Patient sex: M
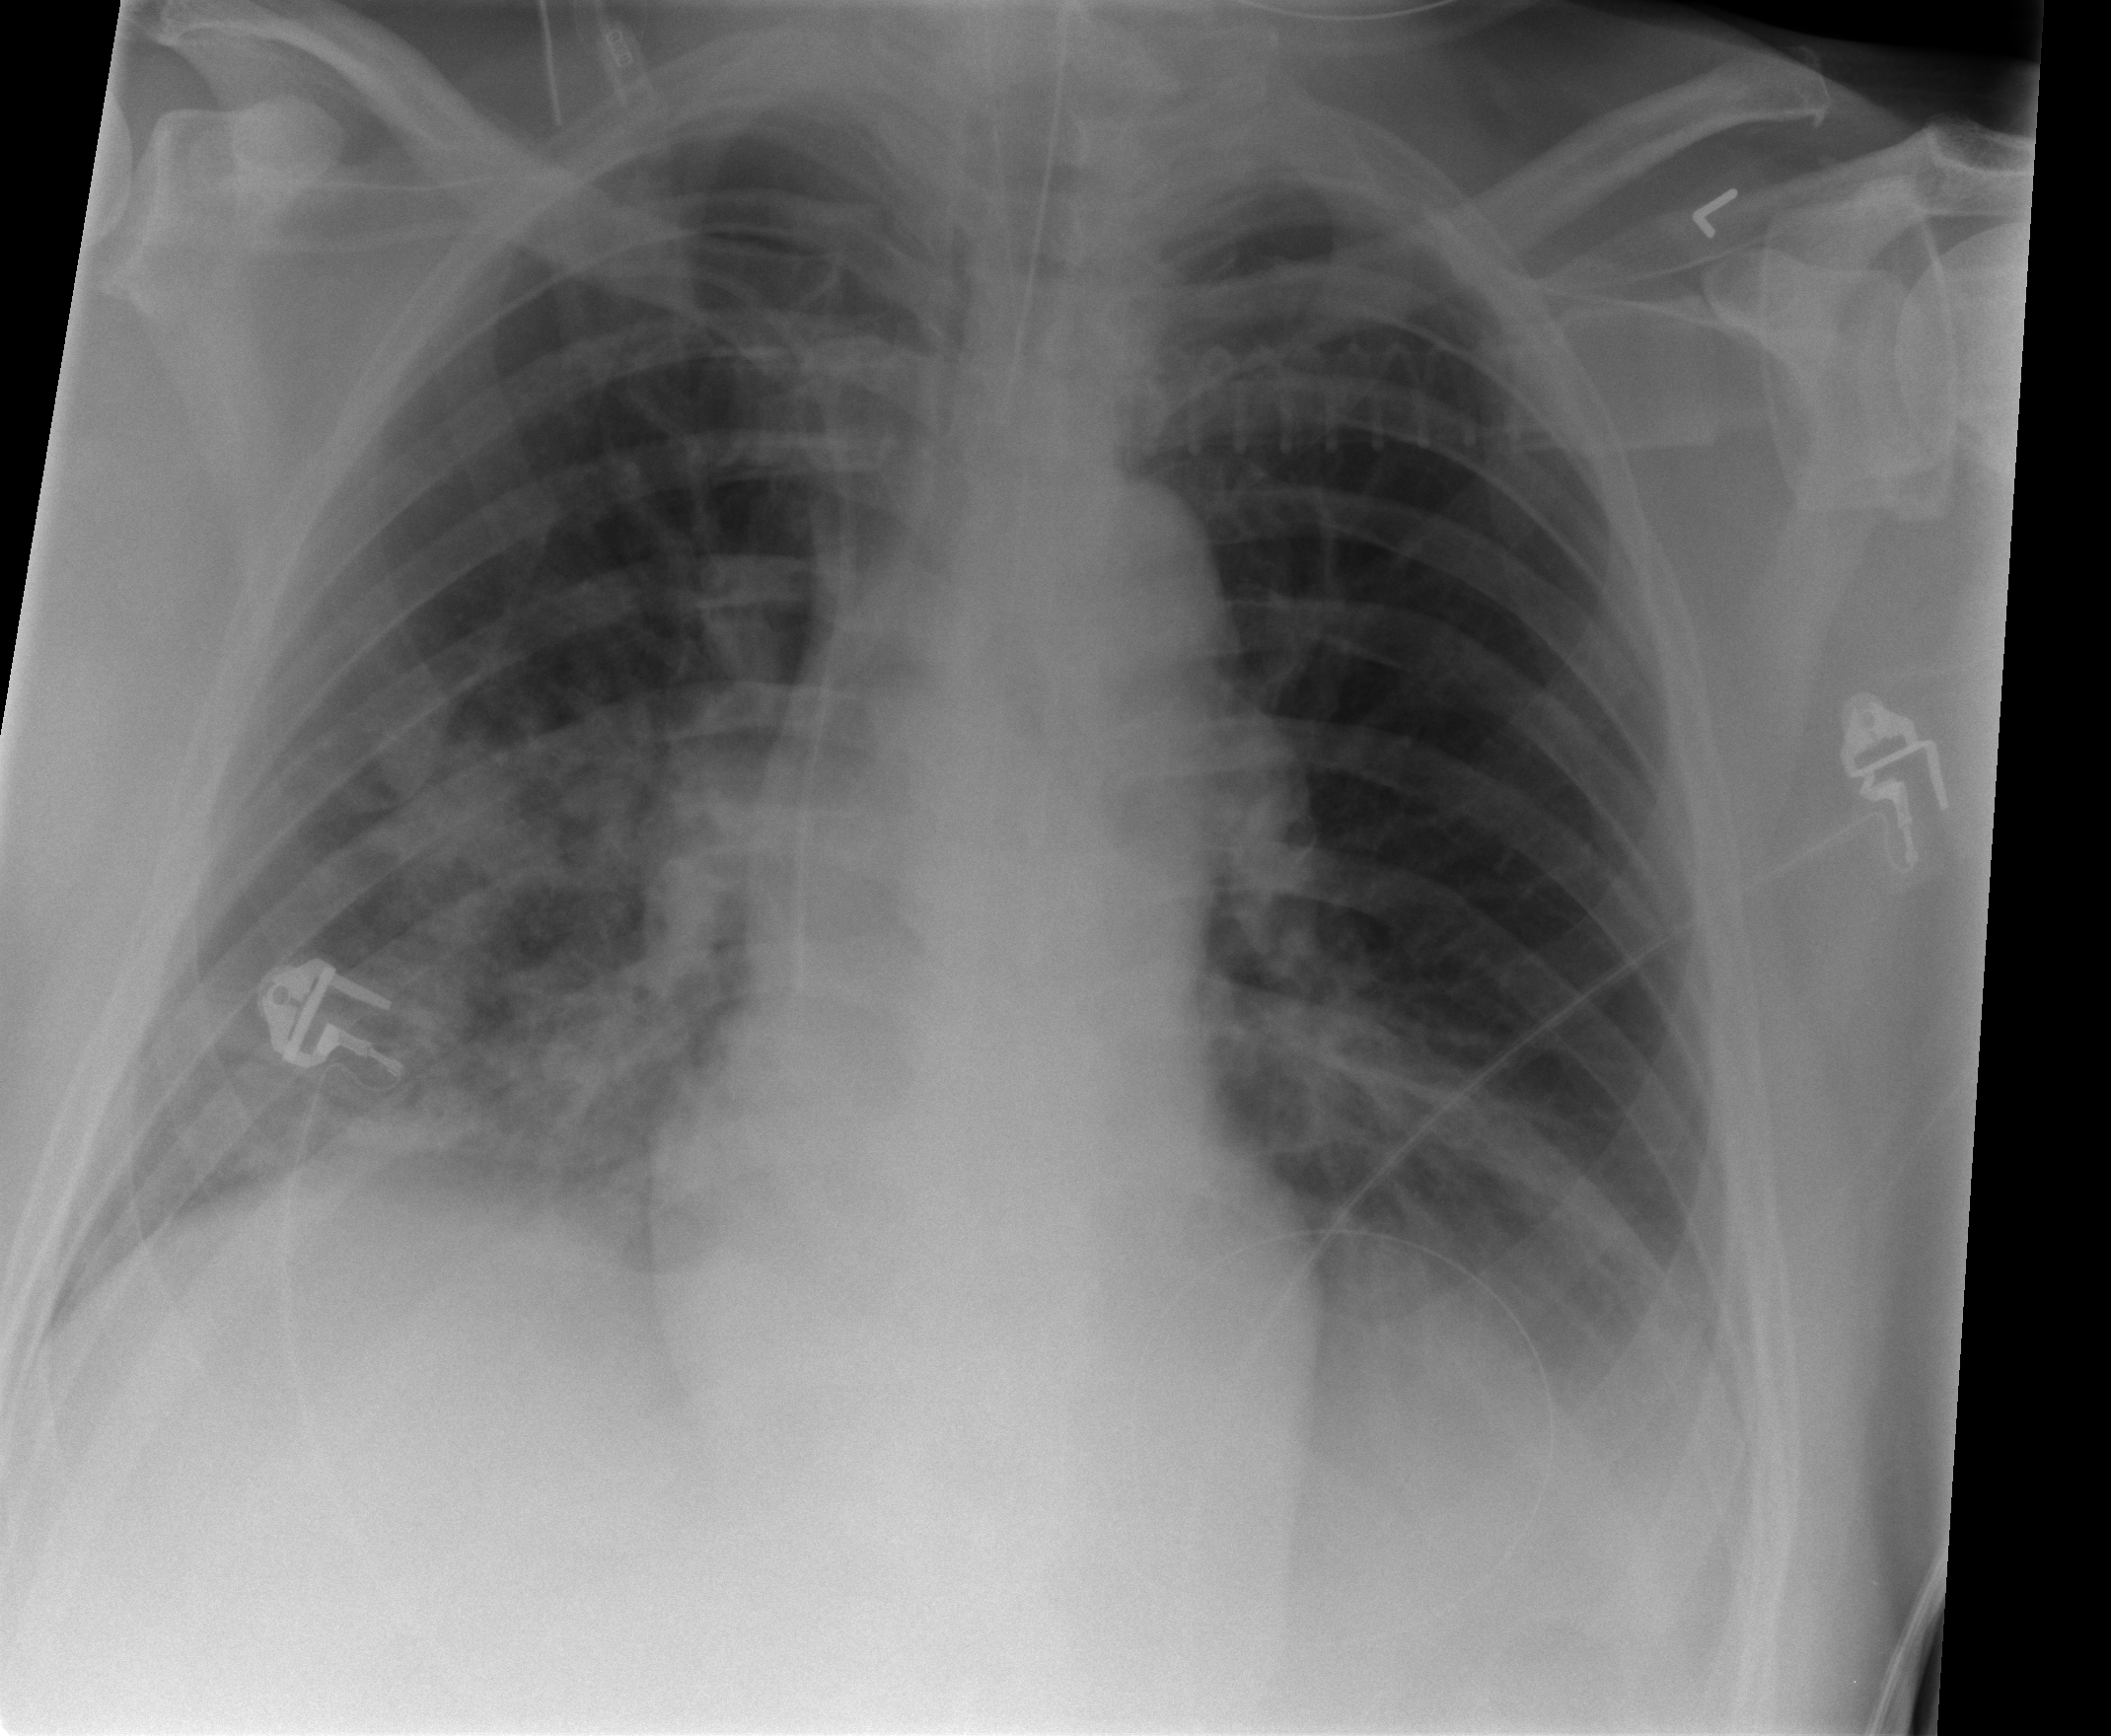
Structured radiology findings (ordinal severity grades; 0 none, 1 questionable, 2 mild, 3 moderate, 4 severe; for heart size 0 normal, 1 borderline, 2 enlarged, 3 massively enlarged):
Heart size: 0
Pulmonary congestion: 0
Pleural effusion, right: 0
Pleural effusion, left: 2
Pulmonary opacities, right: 3
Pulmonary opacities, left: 0
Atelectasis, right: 2
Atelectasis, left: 2